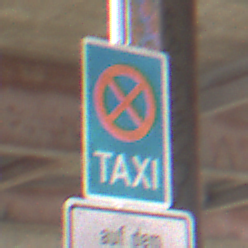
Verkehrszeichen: Taxenstand
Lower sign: SonstigeBeschraenkungen5
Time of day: Midday
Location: Roofed (Special)
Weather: Overcast
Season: NotSpecified
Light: Natural